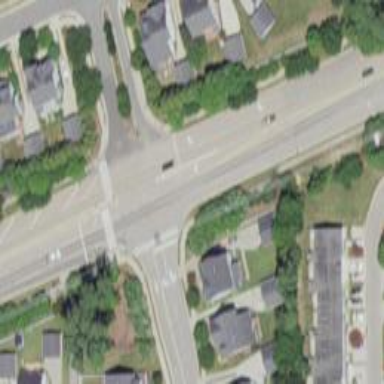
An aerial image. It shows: Marked crossing on footway.